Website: lowes
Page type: customer-info-address
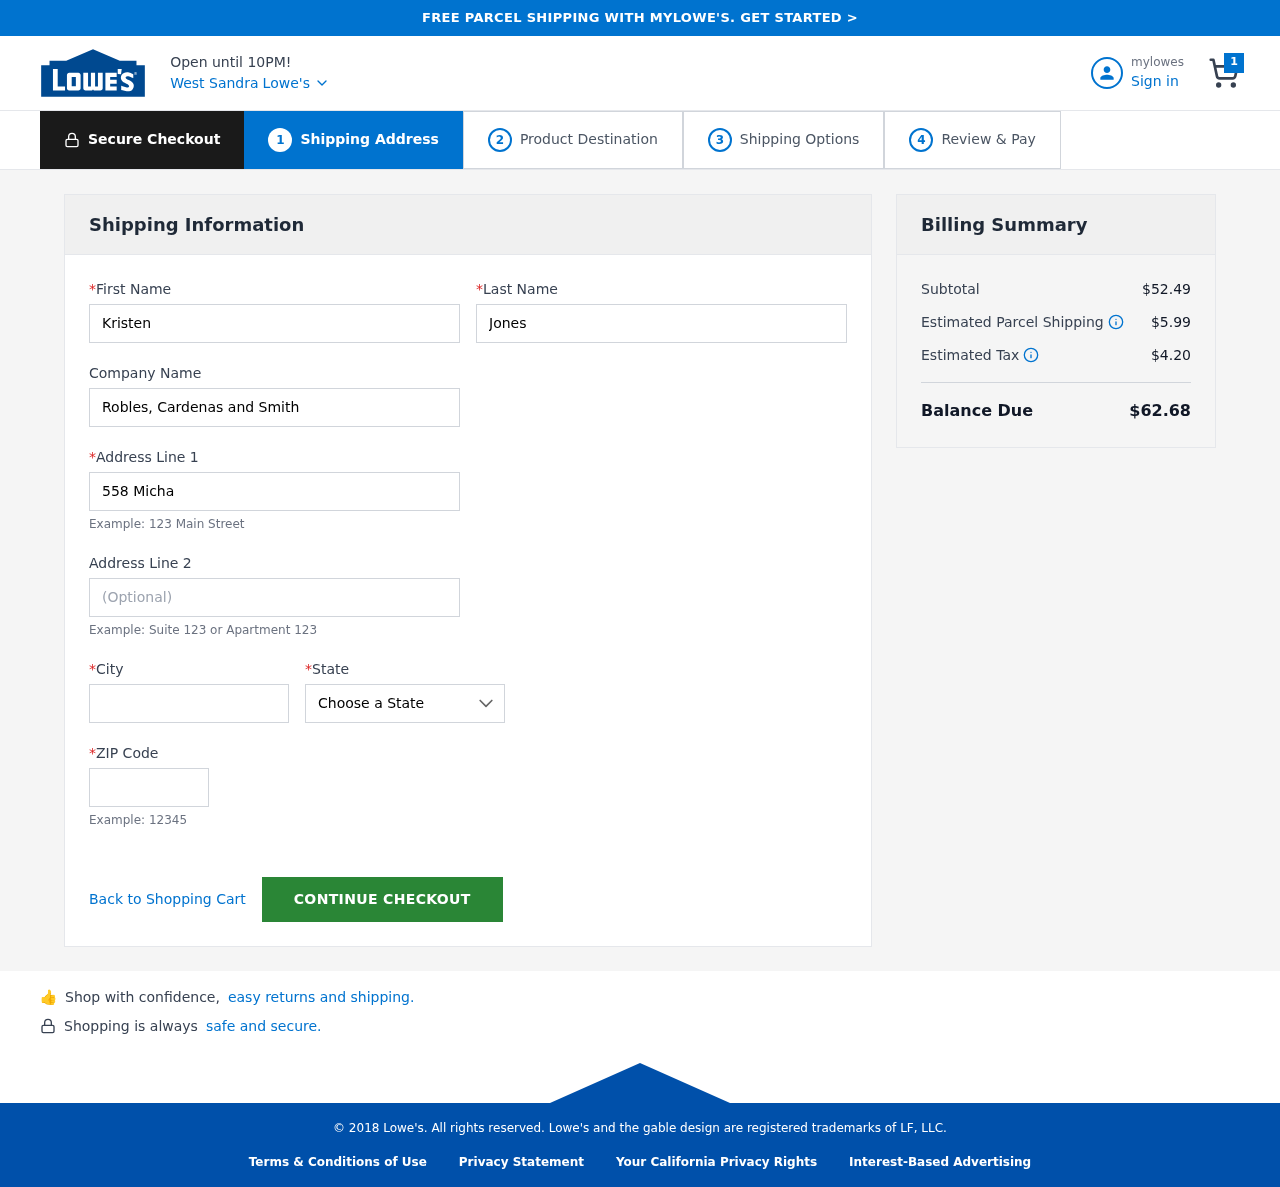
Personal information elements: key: PII_CITY
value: West Sandra
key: PII_COMPANY
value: Robles, Cardenas and Smith
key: PII_FIRSTNAME
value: Kristen
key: PII_LASTNAME
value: Jones
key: PII_POSTCODE
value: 35512
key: PII_STATE
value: VI
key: PII_STREET
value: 558 Michael Trail
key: PII_STREET2
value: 837 Stephen Square
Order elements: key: ORDER_NUM_ITEMS
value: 1
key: ORDER_SUBTOTAL
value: $52.49
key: ORDER_SHIPPING_COST
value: $5.99
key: ORDER_TAX
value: $4.20
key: ORDER_TOTAL
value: $62.68